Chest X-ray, PA view. Patient: 46 years old, sex F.
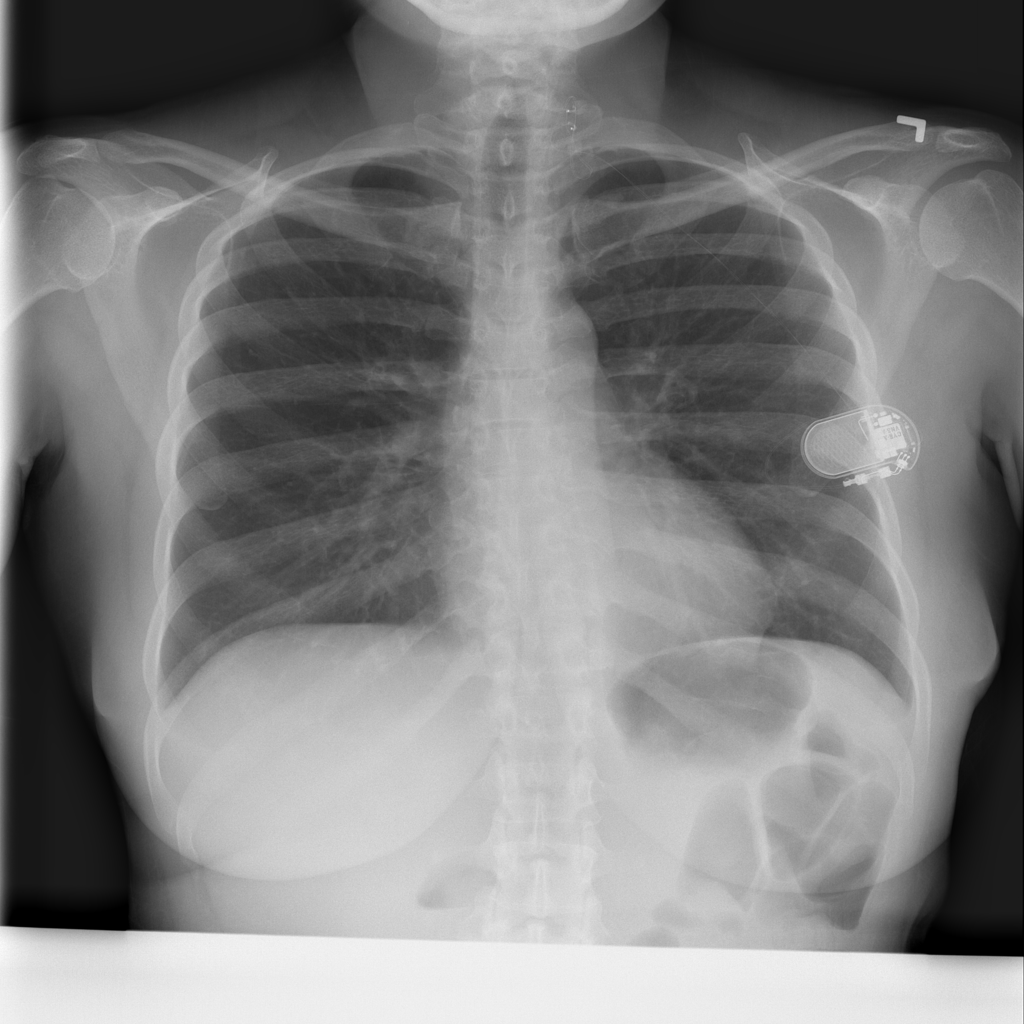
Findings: No Finding